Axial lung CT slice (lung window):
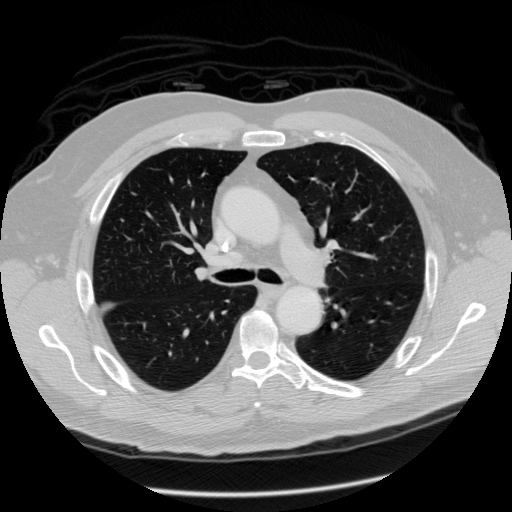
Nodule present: no